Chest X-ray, AP view. Patient: 34 years old, sex F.
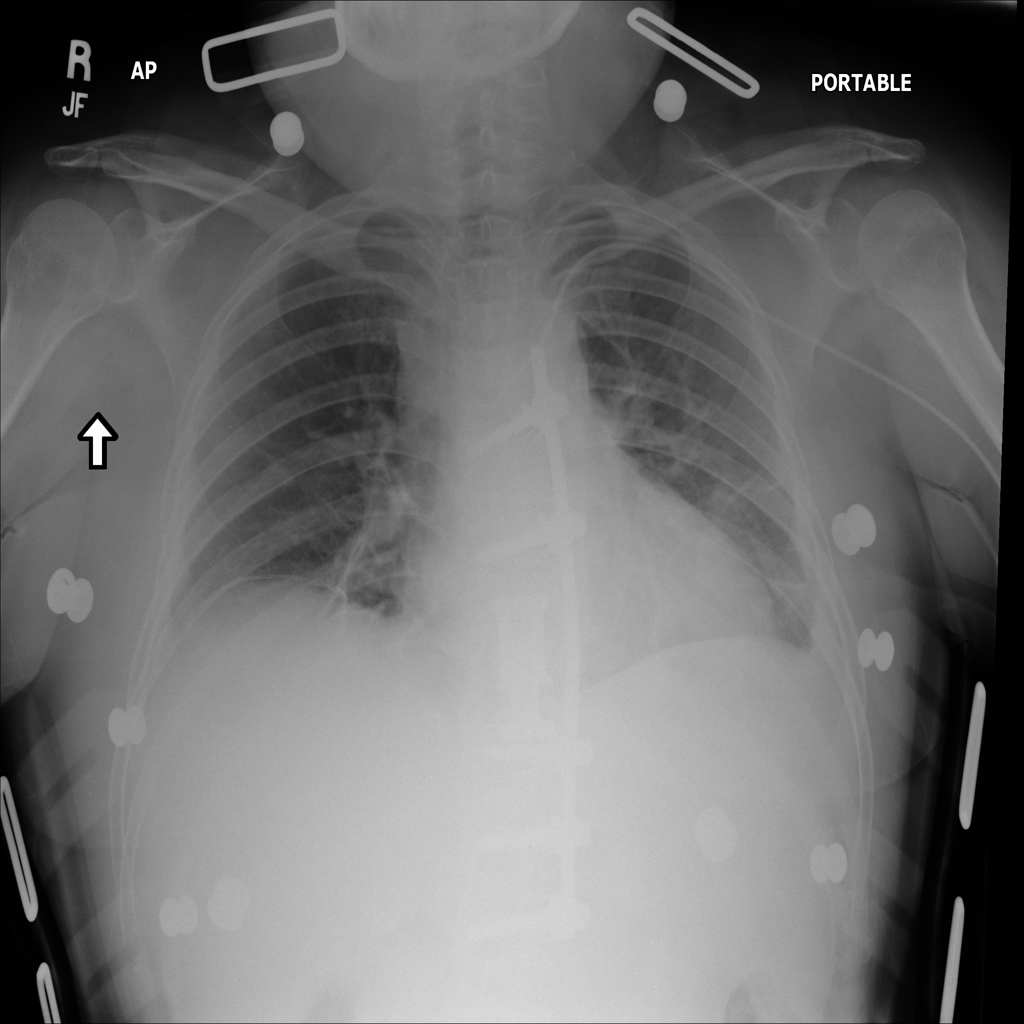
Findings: Atelectasis